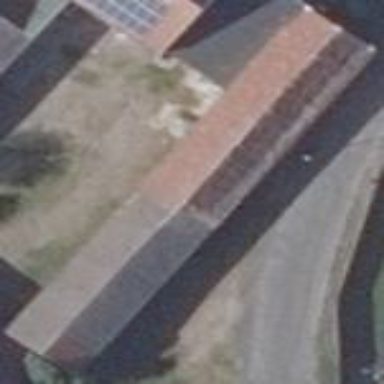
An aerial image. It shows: Gabled roof on farm auxiliary building.